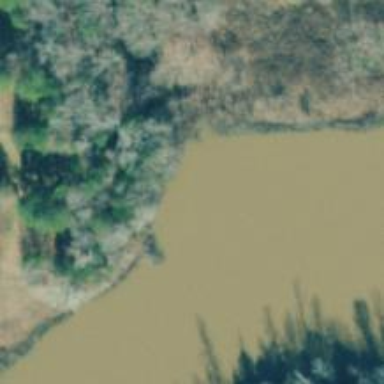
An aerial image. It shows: Reservoir.